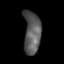
Tissue: prostate
Cell type: T cells
Senescence score: 0.6911
Nuclear area (px): 713
Mean DAPI intensity: 89.226